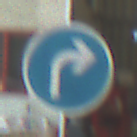
Verkehrszeichen: VorgeschriebeneFahrtrichtungRechts
Umgebung: Indoor, Urban
Tageszeit: Midday
Wetter: NotSpecified
Licht: Natural
Jahreszeit: NotSpecified
Kontrast: MediumContrast